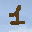
Label: 1